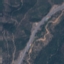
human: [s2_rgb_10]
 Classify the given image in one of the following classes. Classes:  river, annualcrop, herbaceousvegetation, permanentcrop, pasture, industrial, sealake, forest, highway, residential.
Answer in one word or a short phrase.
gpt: Highway